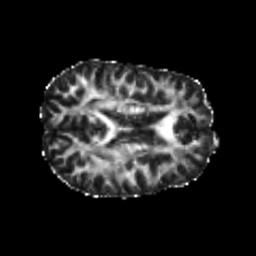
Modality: FA
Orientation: axial
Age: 24
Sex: female
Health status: healthy
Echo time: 0.074 s